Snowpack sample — Loveland Pass, Silver Plume, Colorado, USA (1/12/25, 11:40 AM MST)
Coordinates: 39.66, -105.88
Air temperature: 7 °F
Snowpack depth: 140 cm
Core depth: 10 cm
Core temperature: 41 °F
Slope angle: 11°, slope face: 30°
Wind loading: high
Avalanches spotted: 2
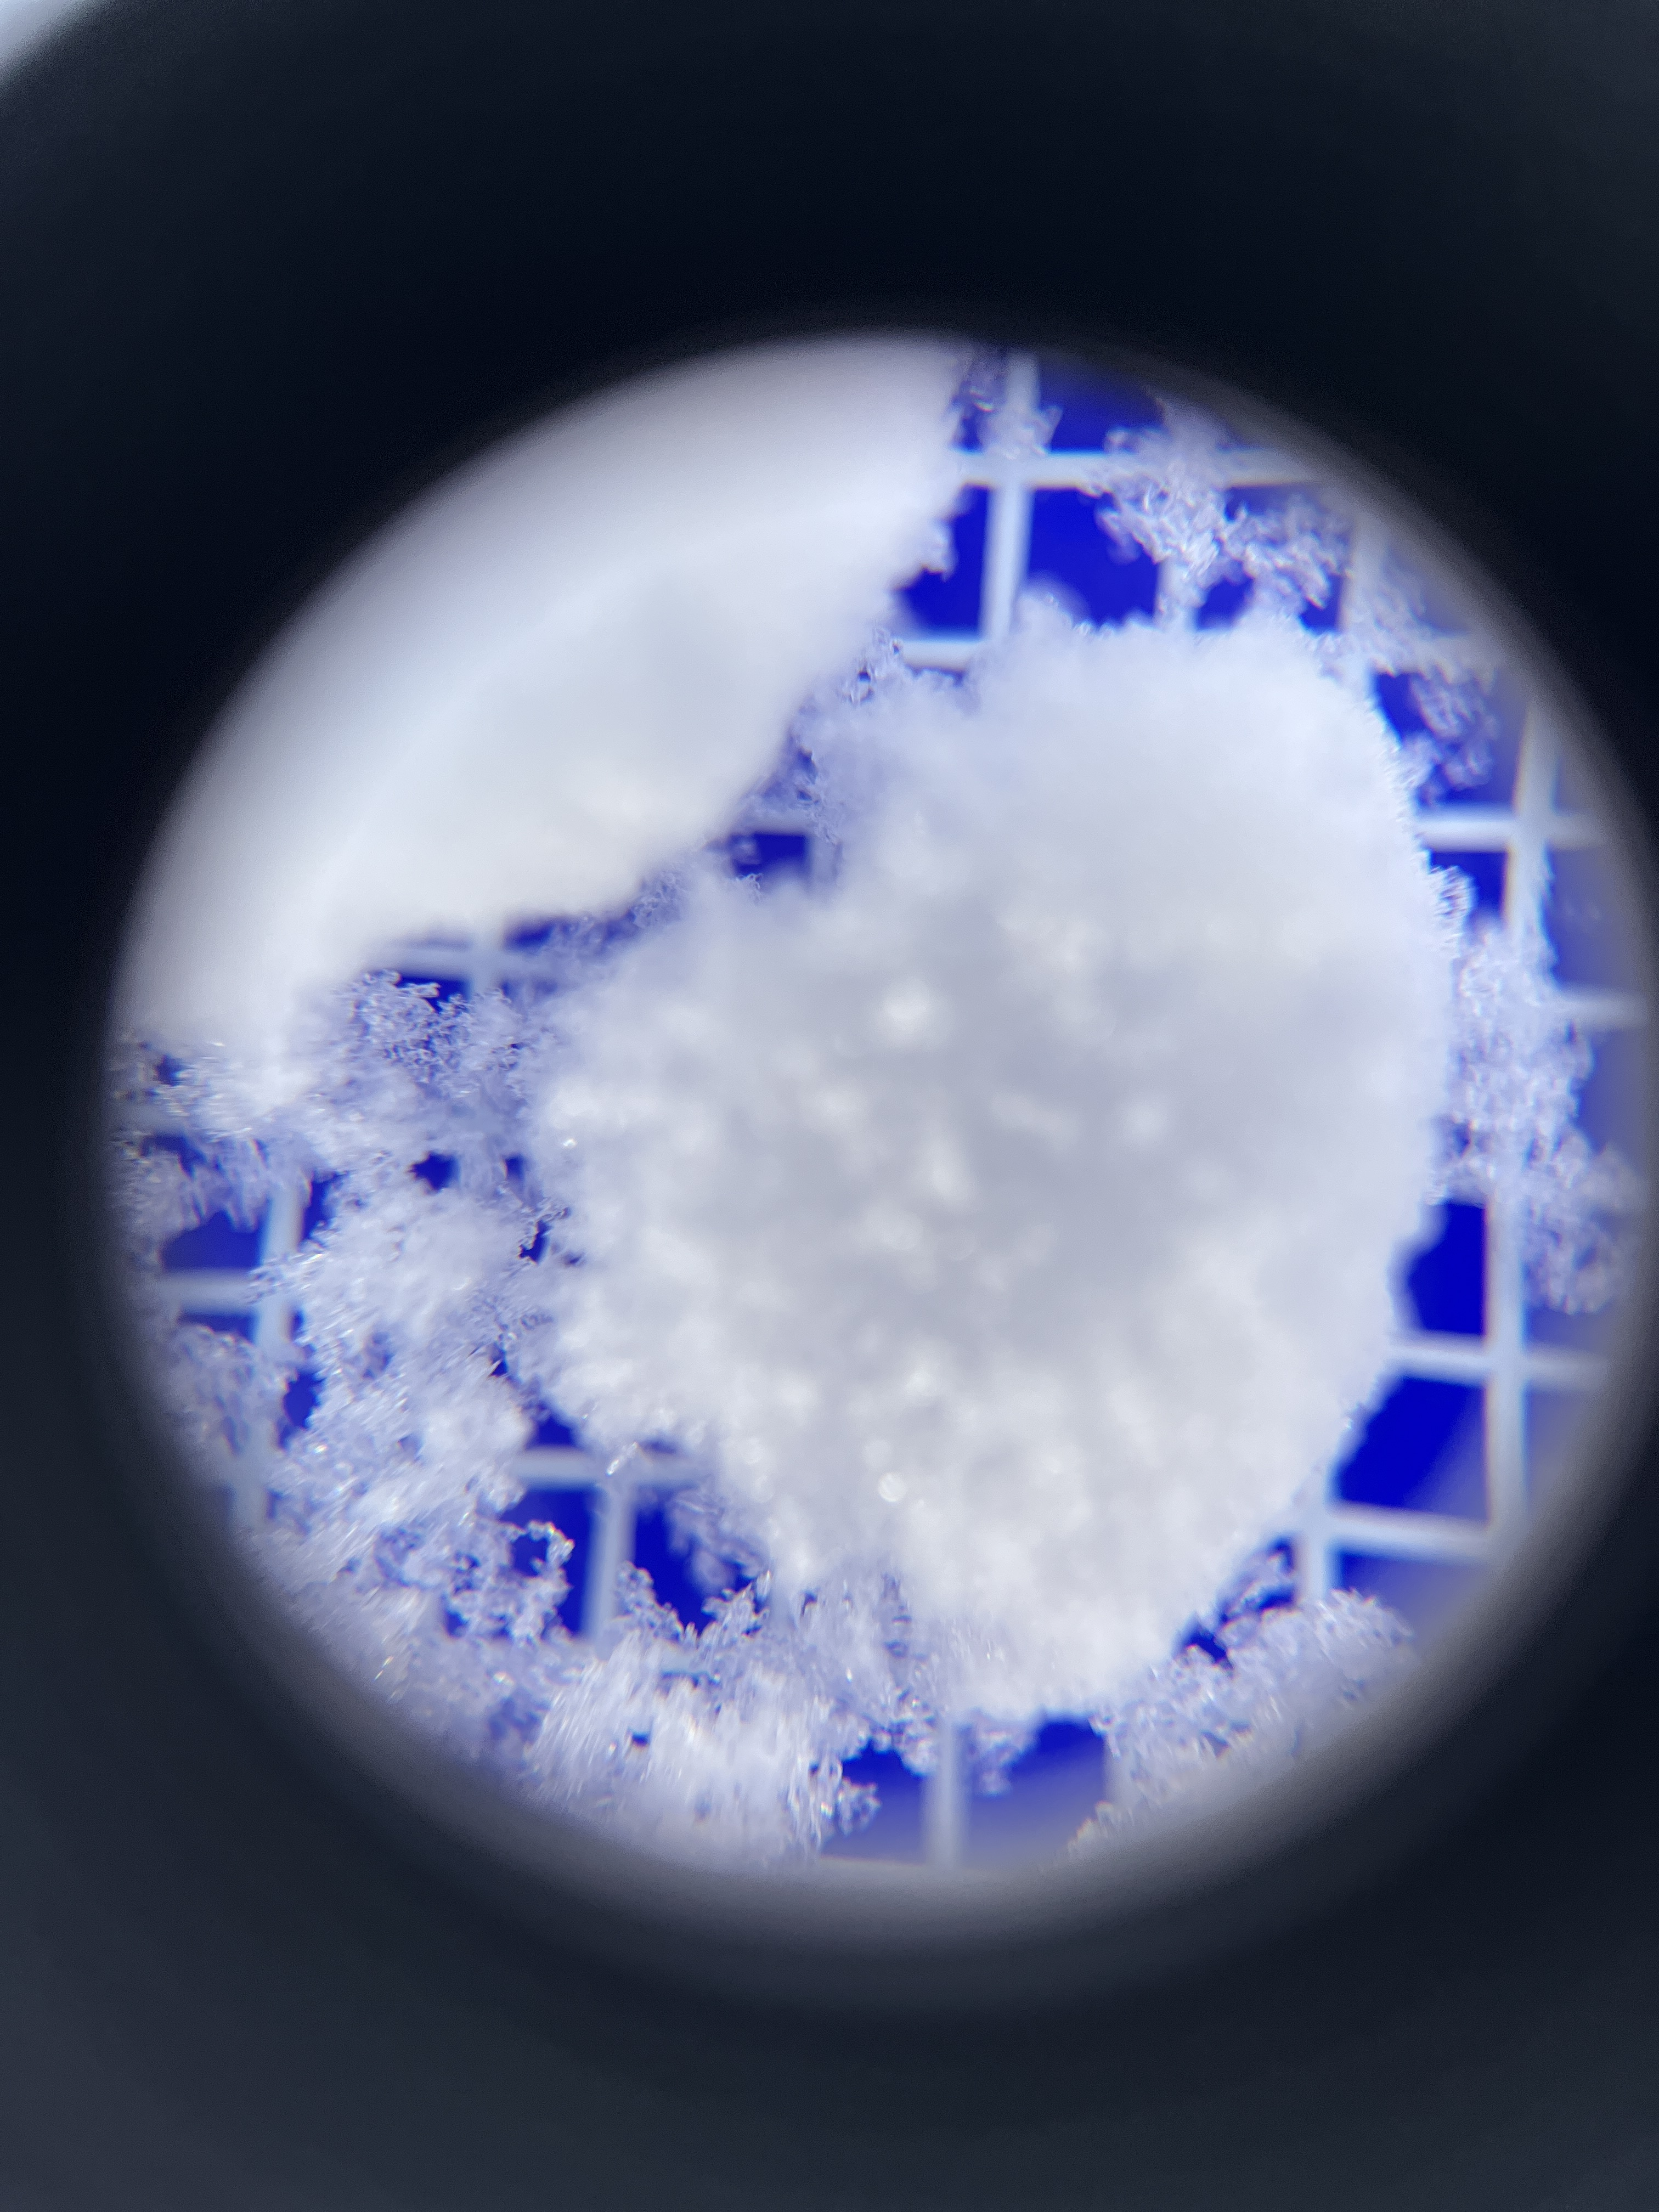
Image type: magnified_profile
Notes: Pilot using slightly modified coring method that took too large segment for snow profile picturing, advised not to use in higher level models. Two avalanche on south face nearby, partially cloudy with light snow in the last 24 hours. Lots of wind loading on eastern features.